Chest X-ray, AP view. Patient: 58 years old, sex F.
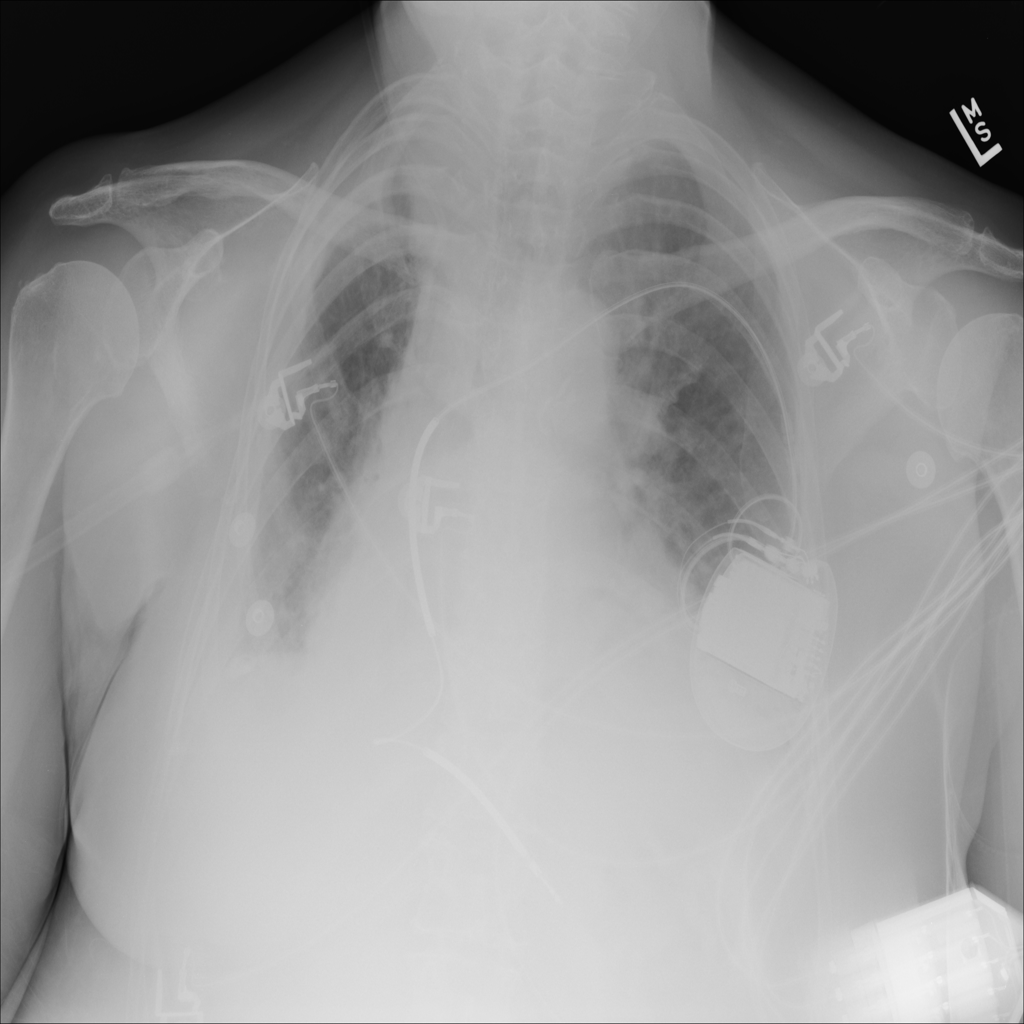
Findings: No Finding